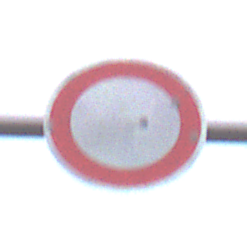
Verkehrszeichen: VerbotFahrzeugeAllerArt
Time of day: MorningAfternoon
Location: Outdoor (RoadRail)
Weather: Overcast
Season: NotSpecified
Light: Natural